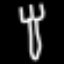
Label: fork